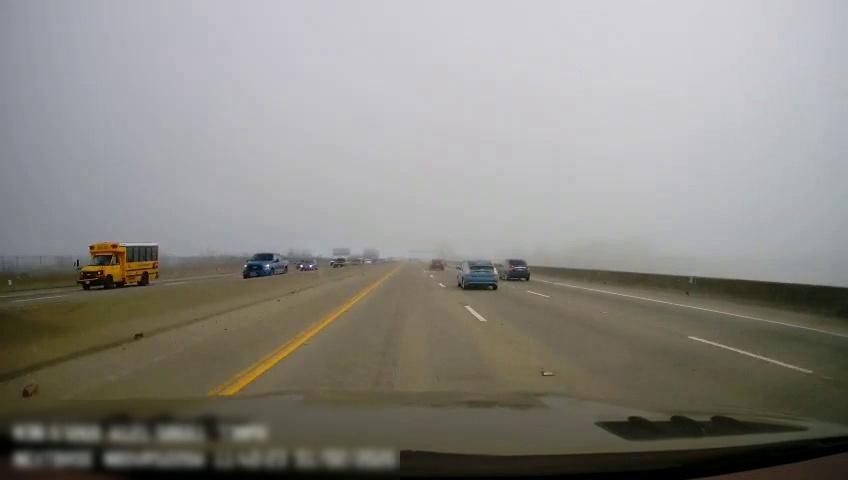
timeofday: Day
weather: Cloudy
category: Drivable Space
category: Drivable Space
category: Vehicles | Bus
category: Vehicles | SUV
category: Vehicles | Car
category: Vehicles | Car
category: Vehicles | SUV
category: Vehicles | Car
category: Vehicles | Car
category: Vehicles | Car
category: Lanes | Current Lane
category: Lanes | Current Lane
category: Lanes | Alternate Lane
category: Lanes | Alternate Lane
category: Lanes | Alternate Lane
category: Lanes | Opposite Lane
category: Lanes | Opposite Lane
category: Traffic | Signs